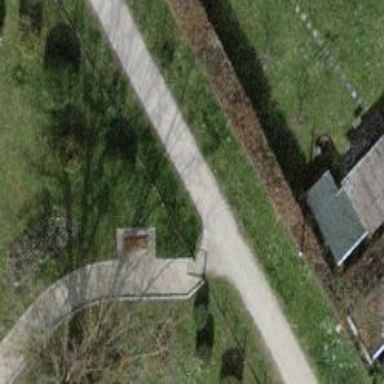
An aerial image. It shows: Bench for seating.